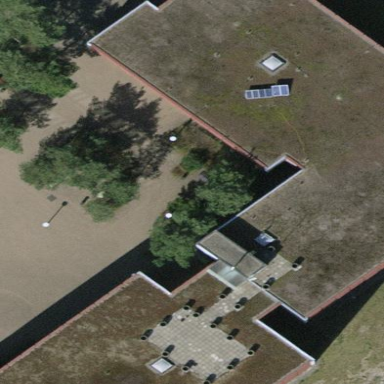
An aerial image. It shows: School building with school amenities.